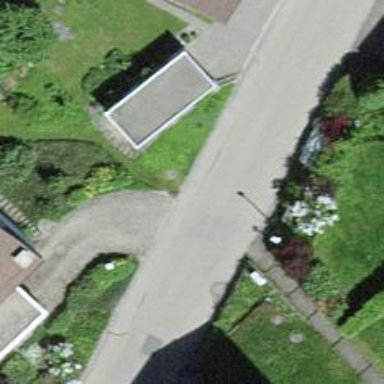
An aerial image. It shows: Residential road.